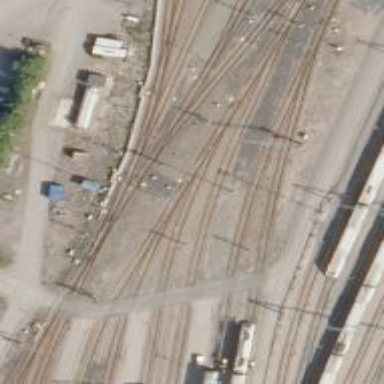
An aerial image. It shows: Rail yard with electrified contact lines for the railway.